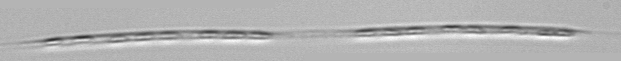
Label: Rhizosolenia